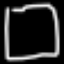
Label: square